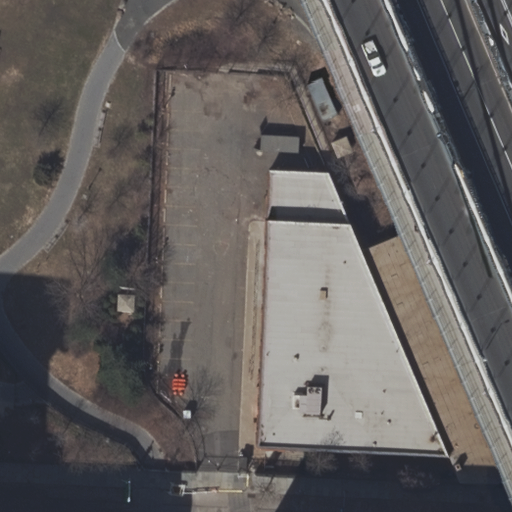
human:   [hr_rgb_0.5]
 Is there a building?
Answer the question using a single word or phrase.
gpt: yes

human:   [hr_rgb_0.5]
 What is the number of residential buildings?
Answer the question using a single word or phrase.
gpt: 3

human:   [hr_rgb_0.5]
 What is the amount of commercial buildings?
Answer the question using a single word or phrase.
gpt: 0

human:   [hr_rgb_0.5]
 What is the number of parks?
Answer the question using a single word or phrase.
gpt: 1

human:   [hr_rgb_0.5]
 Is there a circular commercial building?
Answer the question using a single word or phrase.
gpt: no

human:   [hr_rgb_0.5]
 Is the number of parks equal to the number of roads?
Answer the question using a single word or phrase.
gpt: no

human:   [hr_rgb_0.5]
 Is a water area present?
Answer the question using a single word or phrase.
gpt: no

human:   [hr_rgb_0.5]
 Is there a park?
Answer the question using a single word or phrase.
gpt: yes

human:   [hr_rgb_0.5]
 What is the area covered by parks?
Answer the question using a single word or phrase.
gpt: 7901m2

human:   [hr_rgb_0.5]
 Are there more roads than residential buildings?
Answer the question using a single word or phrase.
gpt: yes

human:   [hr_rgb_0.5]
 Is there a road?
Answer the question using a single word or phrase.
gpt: yes

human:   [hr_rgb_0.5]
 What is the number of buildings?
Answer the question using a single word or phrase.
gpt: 3

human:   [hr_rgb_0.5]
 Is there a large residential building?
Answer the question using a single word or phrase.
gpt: yes

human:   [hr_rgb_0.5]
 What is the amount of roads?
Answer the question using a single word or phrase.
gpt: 9

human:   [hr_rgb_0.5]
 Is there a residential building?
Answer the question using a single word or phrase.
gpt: yes

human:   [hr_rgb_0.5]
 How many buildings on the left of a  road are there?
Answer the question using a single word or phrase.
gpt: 2

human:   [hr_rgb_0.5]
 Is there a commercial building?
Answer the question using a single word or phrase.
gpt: no

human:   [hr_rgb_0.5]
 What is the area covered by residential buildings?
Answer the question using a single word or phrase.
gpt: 2535m2

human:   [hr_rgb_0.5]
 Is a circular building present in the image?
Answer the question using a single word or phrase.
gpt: no

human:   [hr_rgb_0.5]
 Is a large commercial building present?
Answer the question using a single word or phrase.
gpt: no

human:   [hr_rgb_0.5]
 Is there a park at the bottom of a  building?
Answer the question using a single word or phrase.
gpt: no

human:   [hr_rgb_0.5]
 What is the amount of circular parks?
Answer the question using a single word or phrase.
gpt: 0

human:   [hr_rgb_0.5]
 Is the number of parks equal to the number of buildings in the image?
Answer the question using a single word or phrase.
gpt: no

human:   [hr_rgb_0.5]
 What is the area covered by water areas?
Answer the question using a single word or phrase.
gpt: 0m2

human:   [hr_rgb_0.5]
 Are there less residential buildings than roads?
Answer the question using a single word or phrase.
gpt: yes

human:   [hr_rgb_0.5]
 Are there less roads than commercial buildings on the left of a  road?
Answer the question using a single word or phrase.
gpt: no

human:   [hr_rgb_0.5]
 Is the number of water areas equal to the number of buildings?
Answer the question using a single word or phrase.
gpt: no

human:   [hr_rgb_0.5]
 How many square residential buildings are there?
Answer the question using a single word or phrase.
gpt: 0

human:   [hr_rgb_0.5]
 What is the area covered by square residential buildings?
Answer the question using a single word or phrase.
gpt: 0m2

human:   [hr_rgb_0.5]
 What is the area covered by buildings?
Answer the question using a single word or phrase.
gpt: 2535m2

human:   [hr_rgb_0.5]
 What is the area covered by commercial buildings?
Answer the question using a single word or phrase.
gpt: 0m2

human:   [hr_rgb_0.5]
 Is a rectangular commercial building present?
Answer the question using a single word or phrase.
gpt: no

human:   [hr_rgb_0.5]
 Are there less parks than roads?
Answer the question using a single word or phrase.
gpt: yes

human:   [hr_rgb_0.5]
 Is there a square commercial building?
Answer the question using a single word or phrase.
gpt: no

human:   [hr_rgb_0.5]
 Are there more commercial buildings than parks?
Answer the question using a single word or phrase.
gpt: no

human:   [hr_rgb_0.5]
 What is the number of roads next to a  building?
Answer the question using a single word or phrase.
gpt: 9

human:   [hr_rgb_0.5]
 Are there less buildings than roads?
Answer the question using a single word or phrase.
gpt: yes

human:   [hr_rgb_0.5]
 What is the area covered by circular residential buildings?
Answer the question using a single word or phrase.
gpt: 0m2

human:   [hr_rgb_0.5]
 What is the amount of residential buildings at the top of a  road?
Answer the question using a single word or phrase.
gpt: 3

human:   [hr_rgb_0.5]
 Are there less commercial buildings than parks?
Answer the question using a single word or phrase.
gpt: yes

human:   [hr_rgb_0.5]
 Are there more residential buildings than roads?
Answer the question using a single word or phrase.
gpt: no

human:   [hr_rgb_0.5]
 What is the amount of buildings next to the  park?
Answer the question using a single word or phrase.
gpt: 3

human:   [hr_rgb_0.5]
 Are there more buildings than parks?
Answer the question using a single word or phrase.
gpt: yes

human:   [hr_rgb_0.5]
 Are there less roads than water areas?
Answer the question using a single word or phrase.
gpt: no

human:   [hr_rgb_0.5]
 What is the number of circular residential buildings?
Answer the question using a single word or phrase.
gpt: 0

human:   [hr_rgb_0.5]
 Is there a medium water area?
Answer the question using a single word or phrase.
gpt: no

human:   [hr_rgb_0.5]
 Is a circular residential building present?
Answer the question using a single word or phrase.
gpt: no

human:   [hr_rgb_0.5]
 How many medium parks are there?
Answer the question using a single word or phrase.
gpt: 0

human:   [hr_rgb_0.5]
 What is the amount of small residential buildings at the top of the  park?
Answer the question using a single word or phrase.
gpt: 0

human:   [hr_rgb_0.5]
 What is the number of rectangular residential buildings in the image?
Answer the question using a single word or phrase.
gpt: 3

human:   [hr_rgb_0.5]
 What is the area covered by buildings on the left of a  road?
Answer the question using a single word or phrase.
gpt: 1381m2

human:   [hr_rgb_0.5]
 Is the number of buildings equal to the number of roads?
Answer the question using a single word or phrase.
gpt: no

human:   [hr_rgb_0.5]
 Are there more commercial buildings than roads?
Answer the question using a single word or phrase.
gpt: no

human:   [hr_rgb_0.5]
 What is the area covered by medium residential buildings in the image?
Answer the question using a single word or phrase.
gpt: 138m2

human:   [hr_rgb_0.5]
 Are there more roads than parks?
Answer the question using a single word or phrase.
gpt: yes

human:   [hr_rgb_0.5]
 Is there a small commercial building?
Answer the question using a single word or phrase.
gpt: no

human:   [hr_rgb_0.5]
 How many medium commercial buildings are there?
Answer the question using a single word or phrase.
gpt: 0

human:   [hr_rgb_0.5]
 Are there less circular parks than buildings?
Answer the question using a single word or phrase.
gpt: yes

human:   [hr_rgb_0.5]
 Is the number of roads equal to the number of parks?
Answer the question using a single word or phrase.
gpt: no

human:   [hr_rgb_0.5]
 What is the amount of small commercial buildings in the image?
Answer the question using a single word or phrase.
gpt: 0

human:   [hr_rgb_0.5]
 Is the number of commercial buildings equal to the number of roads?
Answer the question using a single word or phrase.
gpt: no

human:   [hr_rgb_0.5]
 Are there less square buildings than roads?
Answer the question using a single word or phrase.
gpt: yes

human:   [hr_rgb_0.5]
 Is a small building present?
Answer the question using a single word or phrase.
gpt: no

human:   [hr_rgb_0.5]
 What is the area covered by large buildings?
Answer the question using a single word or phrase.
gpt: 2396m2